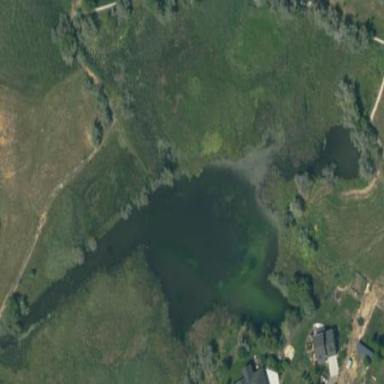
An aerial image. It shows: Pond surrounded by natural water.